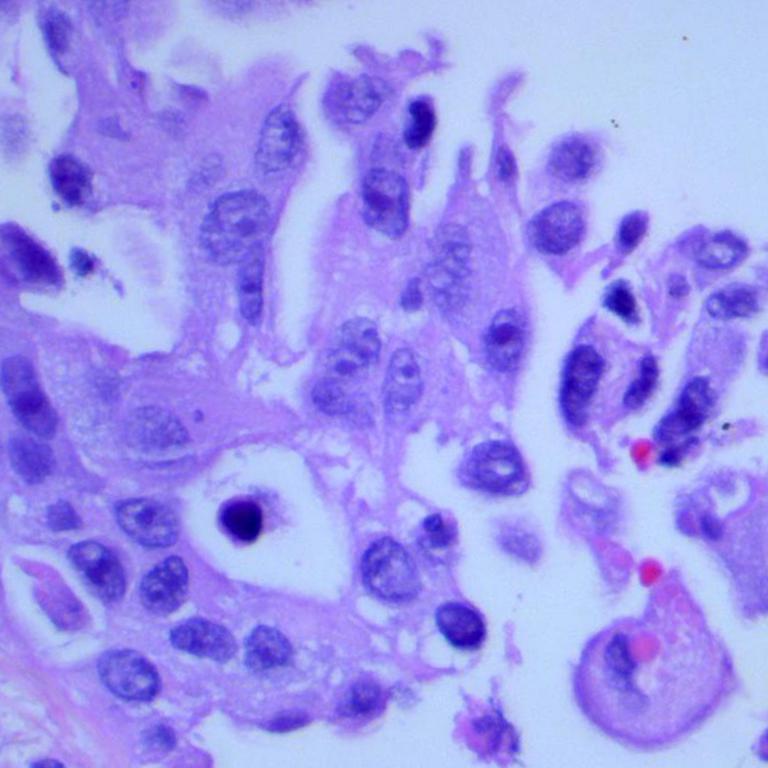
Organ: lung
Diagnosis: adenocarcinomas